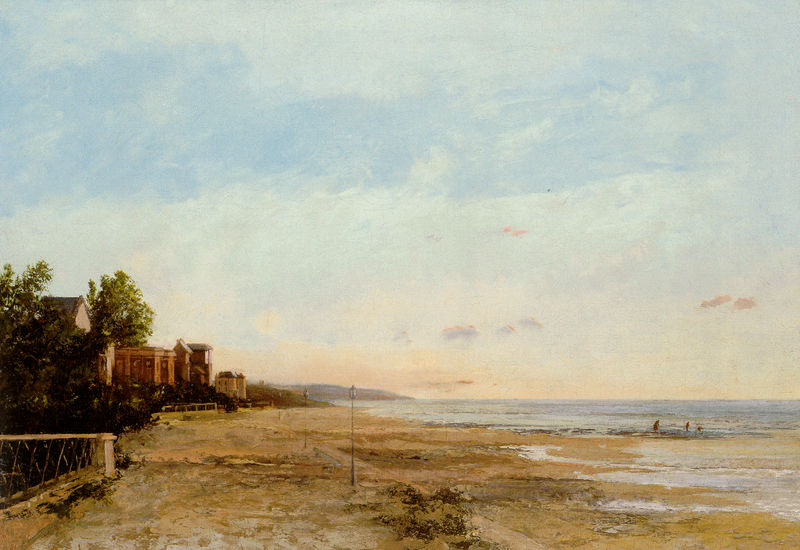
Titel: Villa de Mme de Morny
Künstler: Gustave Courbet
Institution: Collection of Dr and Mrs Robert Emmons
Schlagwörter: baum, berg, blau, gemälde, himmel, laub, meer, schatten, wasser, wolken, baden, bäume, frauen, gelb, grün, impressionismus, landschaft, menschen, ocker, sand, see, stadt, ufer, abend, braun, hell, hüte, laterne, laternen, licht, pfeiler, säulen, tisch, weiss, blick, dach, gebäude, gras, haus, rot, schloss, weg, wolke, zaun, beige, gespräch, zylinder, architektur, bild, niederlande, öl, deich, dämmerung, erde, ferne, gräser, horizont, häuser, hügel, weite, brücke, büsche, gewässer, gitter, pfad, sonne, sträucher, gold, rosa, kinder, garten, deutschland, hellblau, aussicht, balkon, klar, küste, ruhig, segel, sommer, strand, wellen, ruhe, fassade, ort, passanten, moderne, sammeln, berge, dorf, dächer, giebel, mauer, sonnenuntergang, figuren, kai, masten, promenade, romantik, flut, ostsee, sinken, turner, zwei männer, abendrot, menschenleer, bucht, leuchten, ozean, ebbe, pfützen, bad, lachen, spitzweg, türme, spaziergang, mole, gezeiten, priel, watt, urlaub, leinwand, villa, klinker, wanderer, morgenrot, grpn, fernsicht, grundstück, tempel, verblauung, gestrüpp, spaziergänger, nordsee, gewölk, seelandschaft, lagune, angler, steigen, lange kleider, badeort, pavillons, erholung, küstenort, grüm, wölkchen, william turner, ufers, strandbad, kurort, dfdfj, dljfsldkjfsladk, gespräch am strand, jdslfsdlkfjslk4, kafjdlkfjsd, kdjflskdkjflkd, kirmes seurat, seeläufer, spaziergang im wald, turnera, umkleidekabinen, küpste, #landschaft